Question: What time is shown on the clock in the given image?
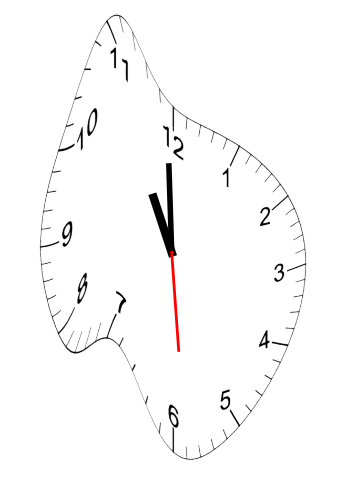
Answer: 10:59:29